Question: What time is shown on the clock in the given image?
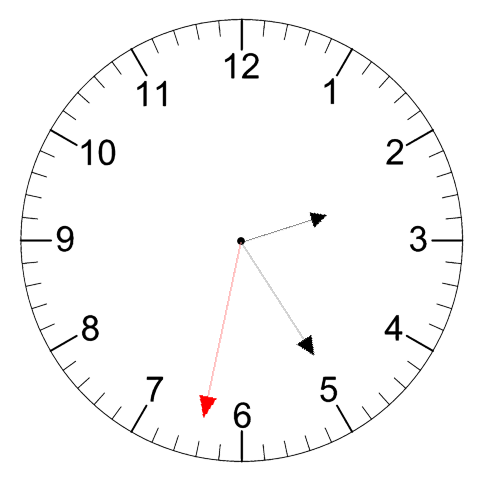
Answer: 02:24:32